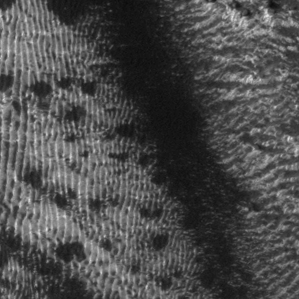
Label: frost